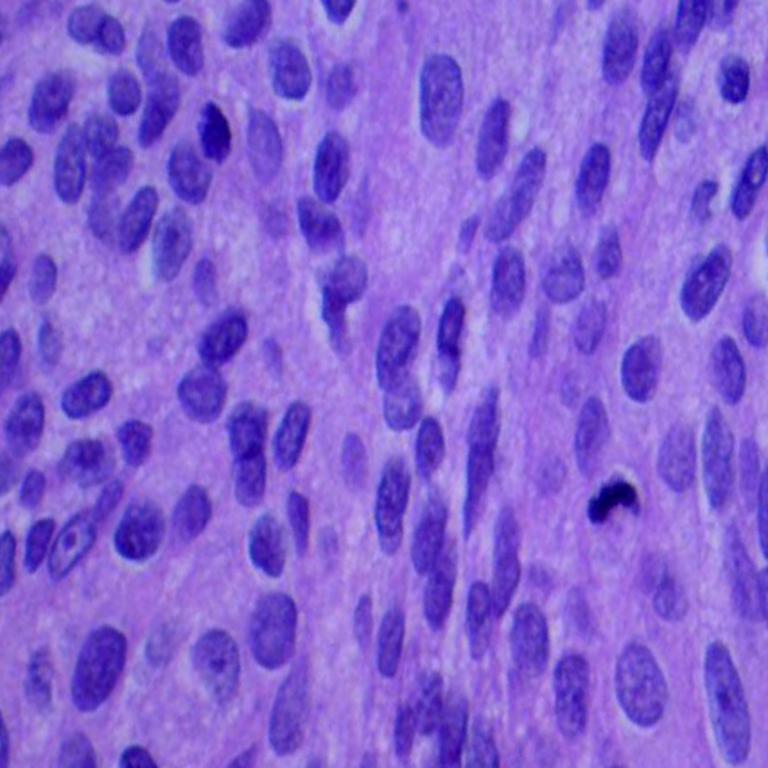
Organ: lung
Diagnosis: squamous carcinomas